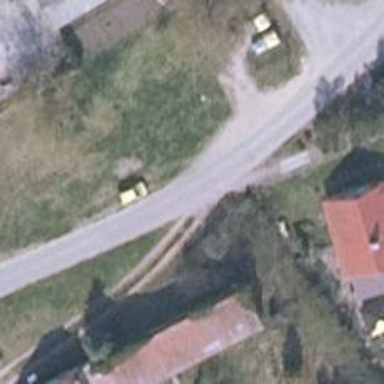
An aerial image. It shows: Asphalt road in residential area.